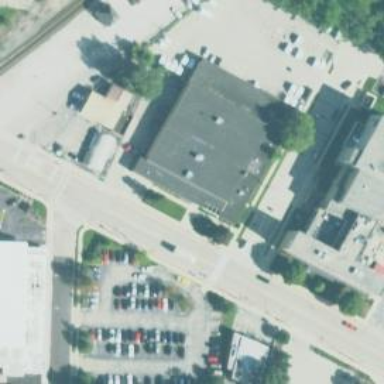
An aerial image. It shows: Building serving as post office.